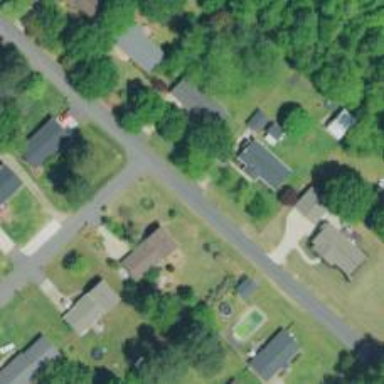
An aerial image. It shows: Residential road with asphalt surface.